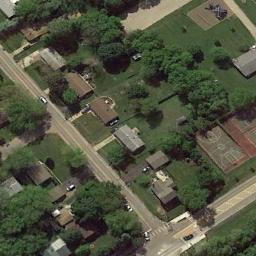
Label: basketball_court